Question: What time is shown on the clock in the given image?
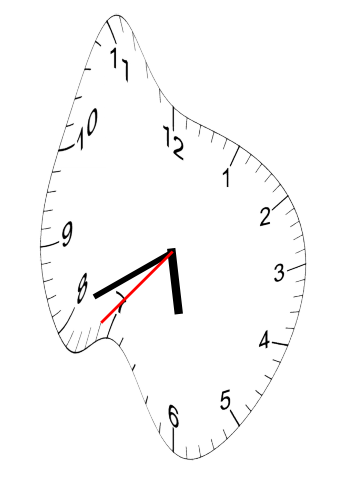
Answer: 05:40:37